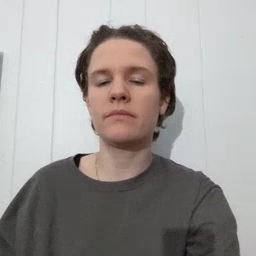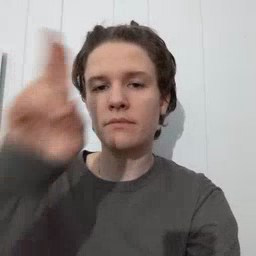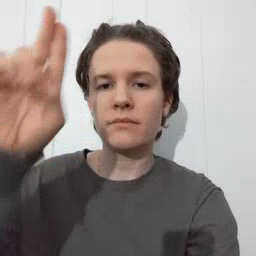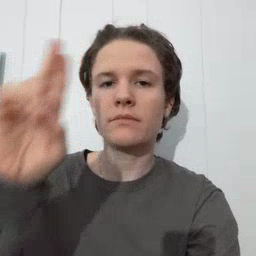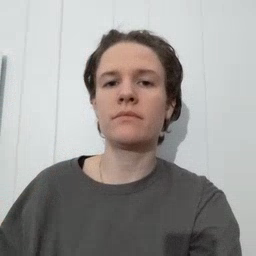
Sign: uncle